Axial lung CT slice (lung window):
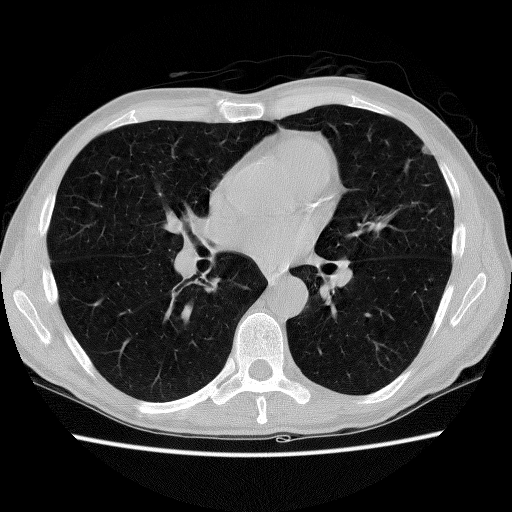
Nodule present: yes
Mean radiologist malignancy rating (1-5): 2.5